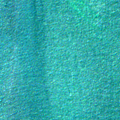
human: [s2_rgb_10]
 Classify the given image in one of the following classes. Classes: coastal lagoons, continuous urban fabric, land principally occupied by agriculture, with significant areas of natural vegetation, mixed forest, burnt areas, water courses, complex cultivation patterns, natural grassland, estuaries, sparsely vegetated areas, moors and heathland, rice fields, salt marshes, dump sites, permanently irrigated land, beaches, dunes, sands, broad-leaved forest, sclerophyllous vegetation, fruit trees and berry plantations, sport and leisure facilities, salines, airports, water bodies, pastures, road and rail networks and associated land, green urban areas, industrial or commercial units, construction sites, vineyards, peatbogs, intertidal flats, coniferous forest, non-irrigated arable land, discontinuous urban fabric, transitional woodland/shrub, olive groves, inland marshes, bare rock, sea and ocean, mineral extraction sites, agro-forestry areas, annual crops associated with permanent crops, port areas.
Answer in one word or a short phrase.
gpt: sea and ocean